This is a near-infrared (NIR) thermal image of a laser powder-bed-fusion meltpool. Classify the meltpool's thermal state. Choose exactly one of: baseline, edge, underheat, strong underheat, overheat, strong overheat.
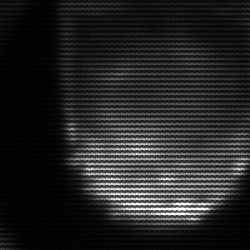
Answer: edge